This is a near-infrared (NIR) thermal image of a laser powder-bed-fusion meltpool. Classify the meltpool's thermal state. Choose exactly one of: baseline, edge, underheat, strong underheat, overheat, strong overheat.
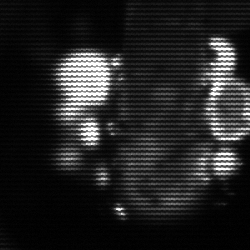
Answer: strong underheat